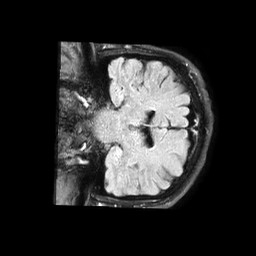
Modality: FLAIR
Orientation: coronal
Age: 76
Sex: male
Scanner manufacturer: philips
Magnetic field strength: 1.5 T
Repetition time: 6 s
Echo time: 0.09998 s